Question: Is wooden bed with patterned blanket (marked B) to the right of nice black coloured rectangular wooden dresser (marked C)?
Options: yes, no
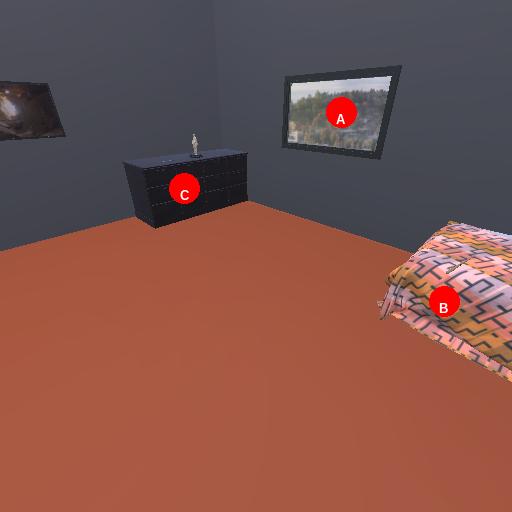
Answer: yes